Current action and preconditions to check: trajectory_clear

Your task: For each precondition in the list above, predict whether it will hold at this action.

Consider the current scene as observed from the mobile robot's camera, and analyze the predicted future states of all dynamic agents (e.g., people, animals, vehicles, or any moving entities) within the NEXT SECOND.

IMPORTANT: Only answer "very likely" if you are absolutely certain—based on strong, clear evidence—that a dynamic agent will violate the precondition in the predicted future state. Do NOT answer "very likely" for unlikely, ambiguous, or low-probability risks.

Ask yourself for each precondition: Is there a high probability, with clear and convincing evidence, that the predicted future states of any dynamic agent will interfere with the predicted future state of the currently executing action within the NEXT SECOND, causing that precondition to fail?

Assess the risk level based on these predictions. Use "likely" or "very likely" if motions create a clear risk of interference.

Use "neutral" or "improbable" if agents are nearby but their predicted paths are clearly diverging or non-conflicting.

Failure Risk Categories: "very improbable", "improbable", "neutral", "likely", "very likely"

Answer Format: Output ONLY the probability_of_failure value from these categories: "very improbable", "improbable", "neutral", "likely", "very likely"

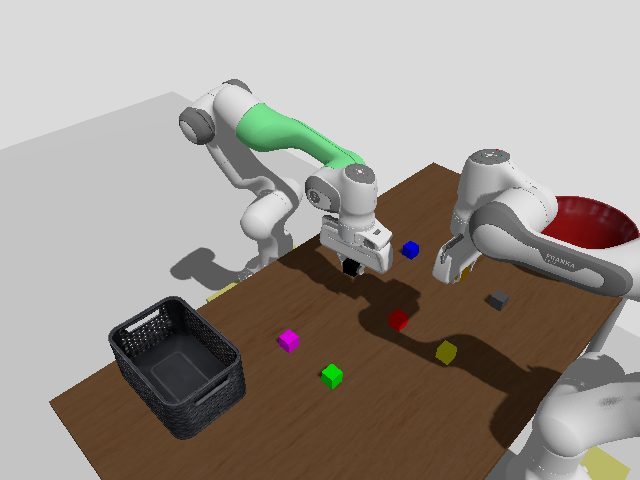

Answer: improbable